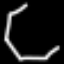
Label: octagon